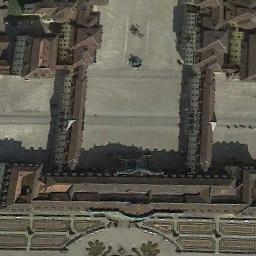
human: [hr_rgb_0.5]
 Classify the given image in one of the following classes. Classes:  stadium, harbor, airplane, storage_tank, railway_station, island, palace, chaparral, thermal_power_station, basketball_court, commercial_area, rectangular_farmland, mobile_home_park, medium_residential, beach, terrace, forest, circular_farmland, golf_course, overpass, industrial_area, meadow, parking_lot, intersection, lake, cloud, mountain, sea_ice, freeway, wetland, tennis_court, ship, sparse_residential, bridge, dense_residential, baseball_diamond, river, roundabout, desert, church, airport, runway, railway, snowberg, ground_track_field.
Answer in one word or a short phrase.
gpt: palace